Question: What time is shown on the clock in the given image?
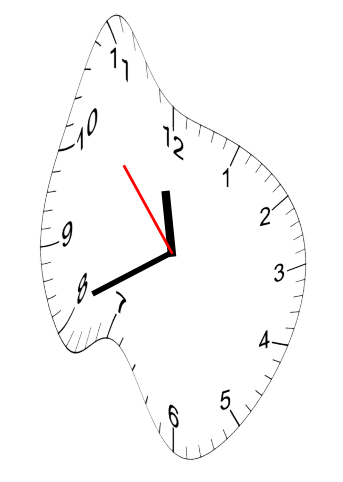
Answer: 11:40:53